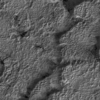
Label: not_dusty